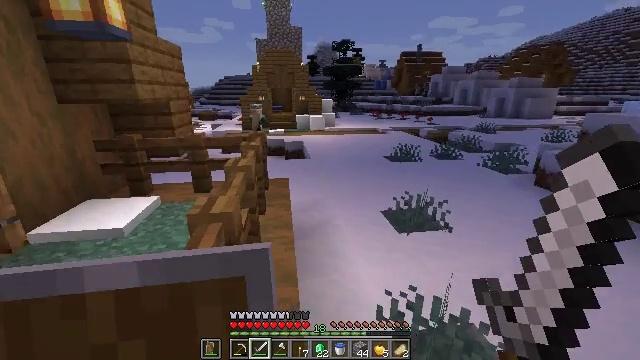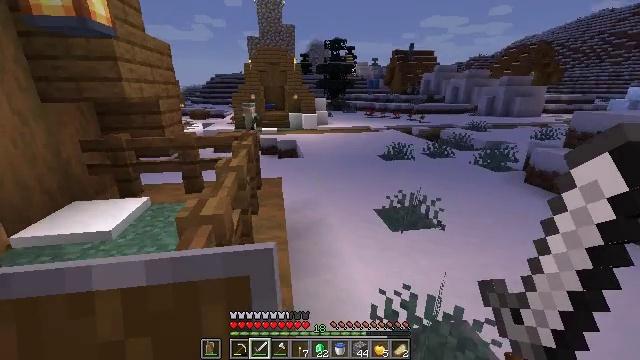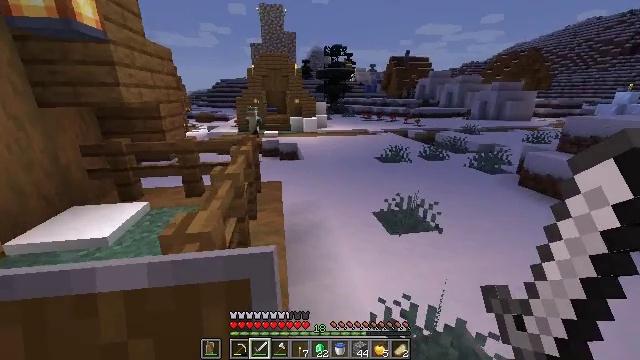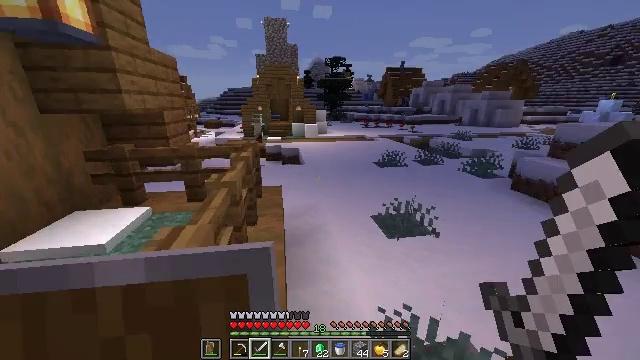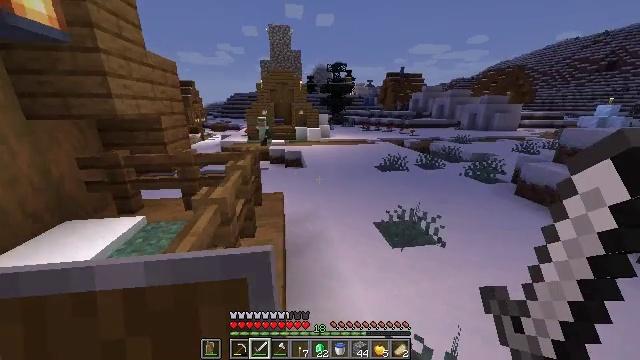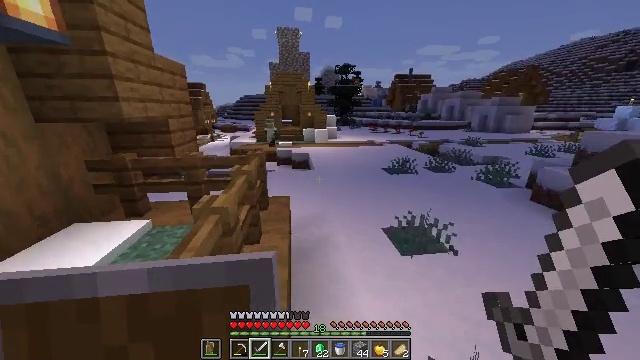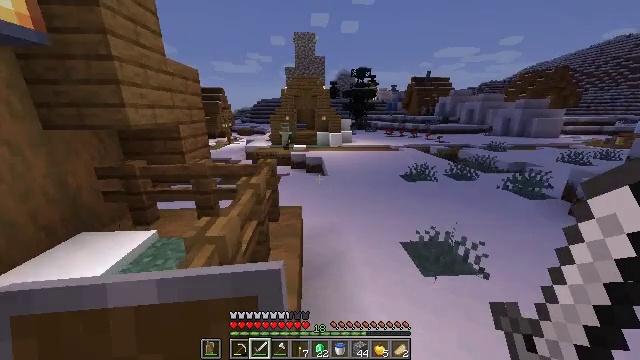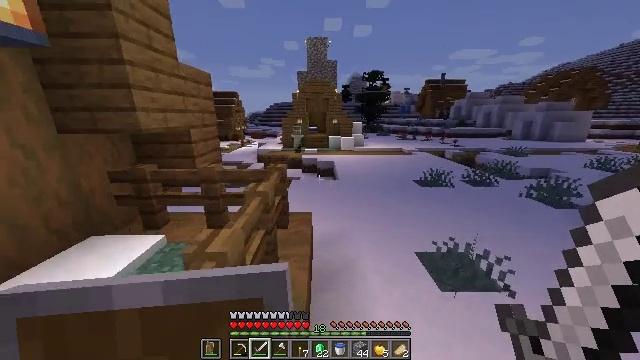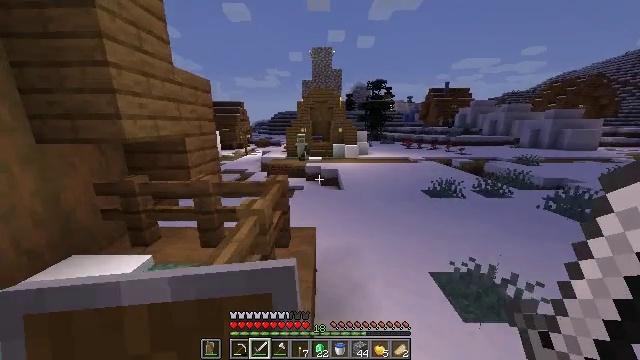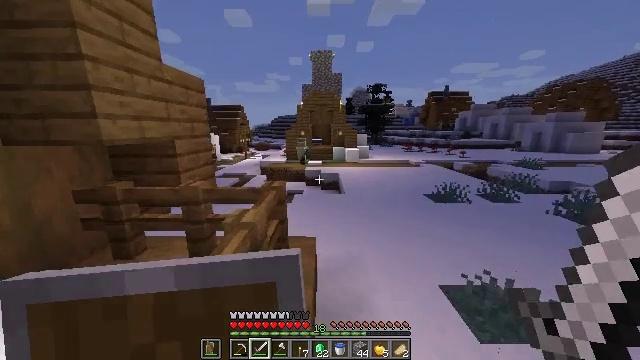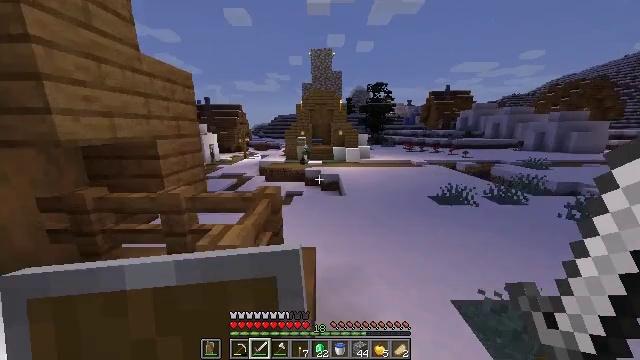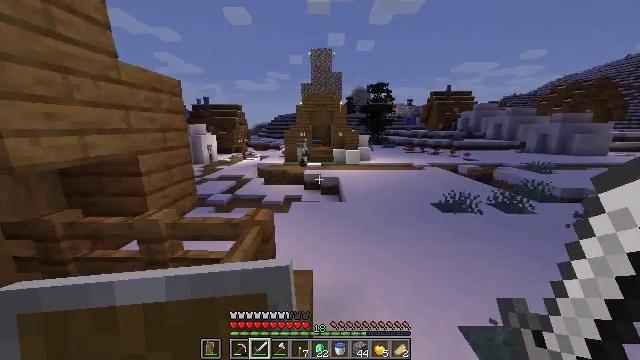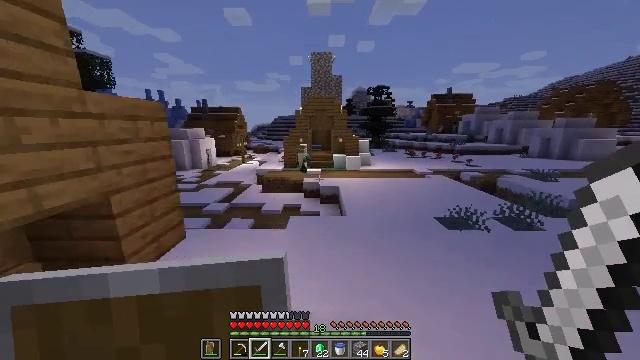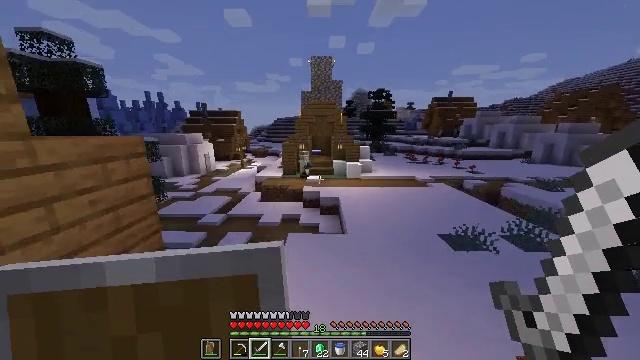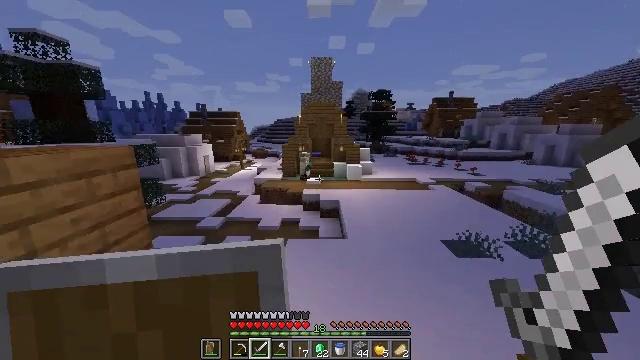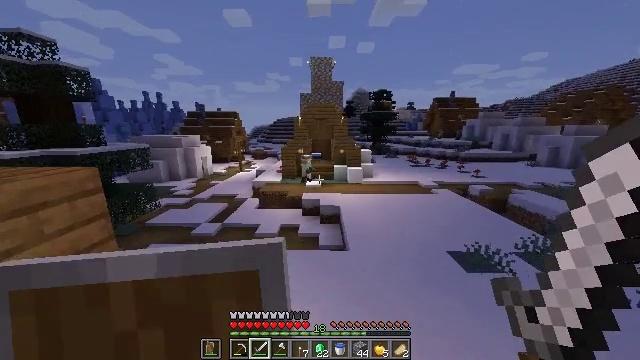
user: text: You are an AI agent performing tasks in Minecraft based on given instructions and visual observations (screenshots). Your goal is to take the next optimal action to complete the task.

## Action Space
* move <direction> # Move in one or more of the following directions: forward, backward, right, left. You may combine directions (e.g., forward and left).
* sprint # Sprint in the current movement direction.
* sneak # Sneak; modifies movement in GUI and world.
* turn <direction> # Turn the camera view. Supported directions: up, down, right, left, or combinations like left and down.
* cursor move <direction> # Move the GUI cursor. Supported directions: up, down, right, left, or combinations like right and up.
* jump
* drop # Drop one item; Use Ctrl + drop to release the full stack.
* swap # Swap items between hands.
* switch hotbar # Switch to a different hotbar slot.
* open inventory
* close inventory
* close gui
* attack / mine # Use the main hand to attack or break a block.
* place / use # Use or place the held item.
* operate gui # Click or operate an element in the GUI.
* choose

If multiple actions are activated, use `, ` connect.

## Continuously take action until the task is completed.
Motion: motion action
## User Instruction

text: Remove the blue bed from its location.
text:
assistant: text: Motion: move forward, sprint, turn right
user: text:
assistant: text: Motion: move forward, sprint
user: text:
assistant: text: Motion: move forward, sprint
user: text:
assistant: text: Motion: move forward, sprint
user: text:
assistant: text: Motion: move forward, sprint, turn left
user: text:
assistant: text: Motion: move forward, sprint, turn left
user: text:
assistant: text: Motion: move forward, sprint, turn left
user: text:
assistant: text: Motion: move forward, sprint, turn left and up
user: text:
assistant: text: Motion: move forward, sprint
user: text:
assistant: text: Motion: move forward, sprint
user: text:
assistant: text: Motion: move forward, sprint, jump
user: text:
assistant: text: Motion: move forward, sprint, jump
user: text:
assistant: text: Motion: move forward, sprint, jump
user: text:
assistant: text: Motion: move forward, sprint, jump
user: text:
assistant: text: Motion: move forward, sprint, jump
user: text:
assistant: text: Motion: move forward, sprint, turn left and down, jump
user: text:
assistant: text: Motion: move forward, sprint, turn down, jump
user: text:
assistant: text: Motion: move forward, sprint, jump
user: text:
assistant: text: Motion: move forward, sprint, jump
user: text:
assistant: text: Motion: move forward, sprint, jump
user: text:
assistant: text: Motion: move forward, sprint, turn right, jump
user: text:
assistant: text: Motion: move forward, sprint, turn right, jump
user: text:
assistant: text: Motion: move forward, sprint, turn right, jump
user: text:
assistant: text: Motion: move forward, sprint, turn right, jump
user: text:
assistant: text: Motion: move forward, sprint, jump
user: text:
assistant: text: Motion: move forward, sprint, jump
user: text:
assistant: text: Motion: move forward, sprint, jump
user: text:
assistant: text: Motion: move forward, sprint, jump
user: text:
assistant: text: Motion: move forward, sprint, jump
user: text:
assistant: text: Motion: move forward, sprint, jump